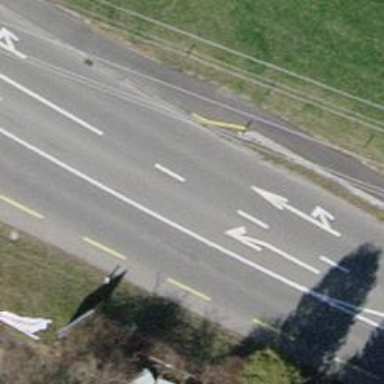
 featuring cycle track on the left side."